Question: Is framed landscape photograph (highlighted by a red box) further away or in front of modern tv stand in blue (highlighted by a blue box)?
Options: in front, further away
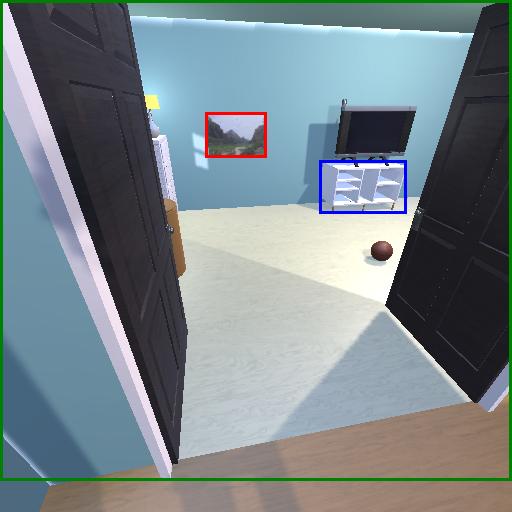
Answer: in front